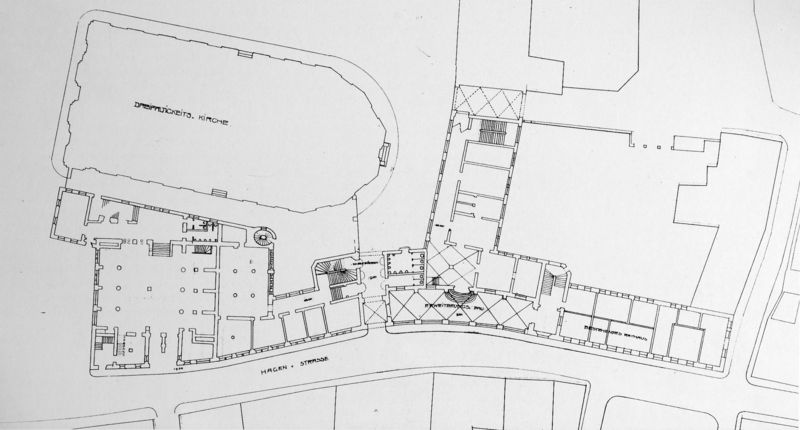
Titel: Grundriss, Rathauserweiterung und Cornelianum in Worms
Künstler: Theodor Fischer
Standort: Worms
Institution: Rathauserweiterung und Cornelianum
Schlagwörter: fluss, stadt, fenster, schwarz, skizze, strasse, säule, säulen, tür, weiss, zeichnung, zimmer, anlage, gebäude, haus, park, parkanlage, weg, wiese, architektur, häuser, kirche, wege, oval, rund, turm, garten, deutschland, schrift, papier, umrisse, fassade, türen, mauer, linien, hof, pause, platz, saal, treppe, treppen, detail, tor, arena, halle, aufsicht, straßen, wände, eingang, gang, innenhof, gewölbe, kloster, palazzo, linie, gassen, mauerwerk, druck, schwarzweiss, stich, gehweg, text, srasse, flur, räume, entwurf, schema, portal, karte, anwesen, mauern, residenz, konstruktion, scwarz, chor, kapelle, plan, tempel, abtei, block, quadrat, bau, gedruckt, beschreibung, bauen, riss, grundriss, kreuzgang, architekturzeichnung, bauplan, architekt, lageplan, säulken, kammern, vestibül, nebengebäude, bebauung, planung, stadtplan, klosteranlage, vestibule, umgebung, klosterplan, außenmauern, parkanlagen, hagen, nicht symmetrisch, treppenb, ruplan, hagenstraße, dreieinigkeitskirche, abdei